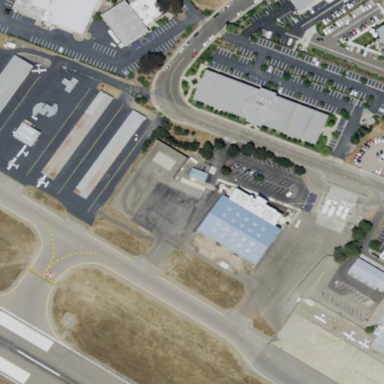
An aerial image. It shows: Apron at the airport with asphalt surface.